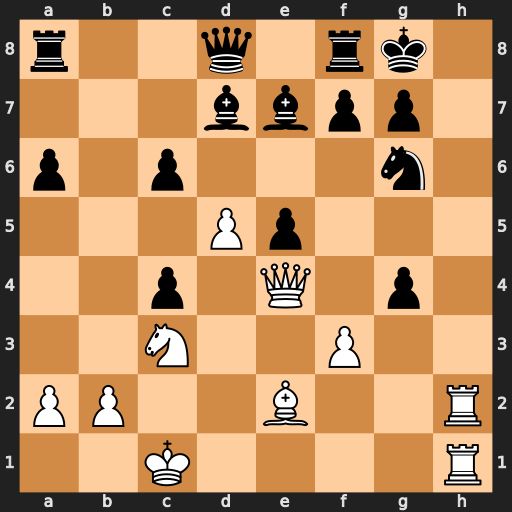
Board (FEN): r2q1rk1/3bbpp1/p1p3n1/3Pp3/2p1Q1p1/2N2P2/PP2B2R/2K4R
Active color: w
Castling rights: -
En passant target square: -
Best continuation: Rh8+ Nxh8 Qh7#